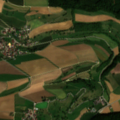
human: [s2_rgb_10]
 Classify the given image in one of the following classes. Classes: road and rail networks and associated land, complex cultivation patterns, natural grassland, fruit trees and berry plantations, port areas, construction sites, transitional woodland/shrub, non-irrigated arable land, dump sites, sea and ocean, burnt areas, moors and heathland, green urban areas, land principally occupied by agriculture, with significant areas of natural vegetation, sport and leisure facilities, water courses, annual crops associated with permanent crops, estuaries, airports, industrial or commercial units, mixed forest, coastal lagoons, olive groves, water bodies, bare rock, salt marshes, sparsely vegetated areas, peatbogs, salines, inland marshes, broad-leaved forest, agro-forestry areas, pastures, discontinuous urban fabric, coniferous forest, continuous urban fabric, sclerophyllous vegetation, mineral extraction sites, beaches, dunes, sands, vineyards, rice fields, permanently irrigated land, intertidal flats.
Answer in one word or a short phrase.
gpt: non-irrigated arable land, complex cultivation patterns, mixed forest